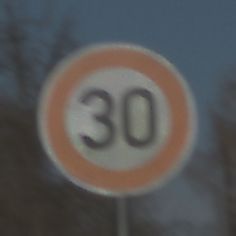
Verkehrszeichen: Geschwindigkeit30
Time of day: MorningAfternoon
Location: Outdoor (Suburban)
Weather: PartlyCloudy
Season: NotSpecified
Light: Natural